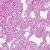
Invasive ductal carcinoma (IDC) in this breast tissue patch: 0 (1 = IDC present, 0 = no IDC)